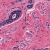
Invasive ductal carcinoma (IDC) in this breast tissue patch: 0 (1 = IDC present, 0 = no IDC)